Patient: sex M, age 34
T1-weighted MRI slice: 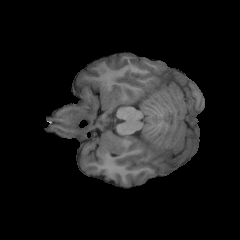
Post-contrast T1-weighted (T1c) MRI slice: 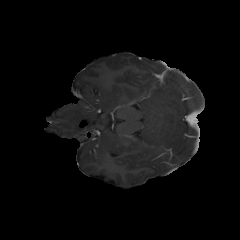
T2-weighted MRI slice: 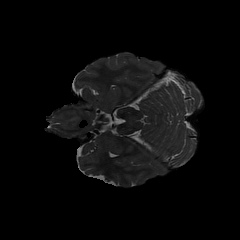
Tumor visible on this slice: no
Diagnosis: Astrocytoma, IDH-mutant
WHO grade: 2